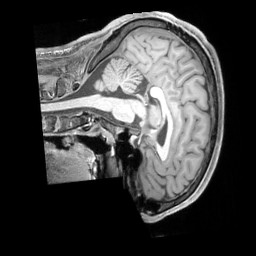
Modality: T1w
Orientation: sagittal
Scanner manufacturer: siemens
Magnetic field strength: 3 T
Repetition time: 2.3 s
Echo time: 0.00226 s